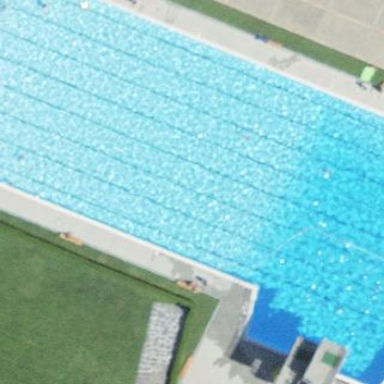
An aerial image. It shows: Swimming pool located in leisure land.